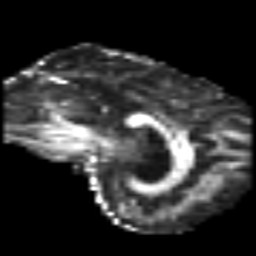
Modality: FA
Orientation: sagittal
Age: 39
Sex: female
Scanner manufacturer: siemens
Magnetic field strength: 3 T
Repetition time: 6.1 s
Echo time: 0.101 s